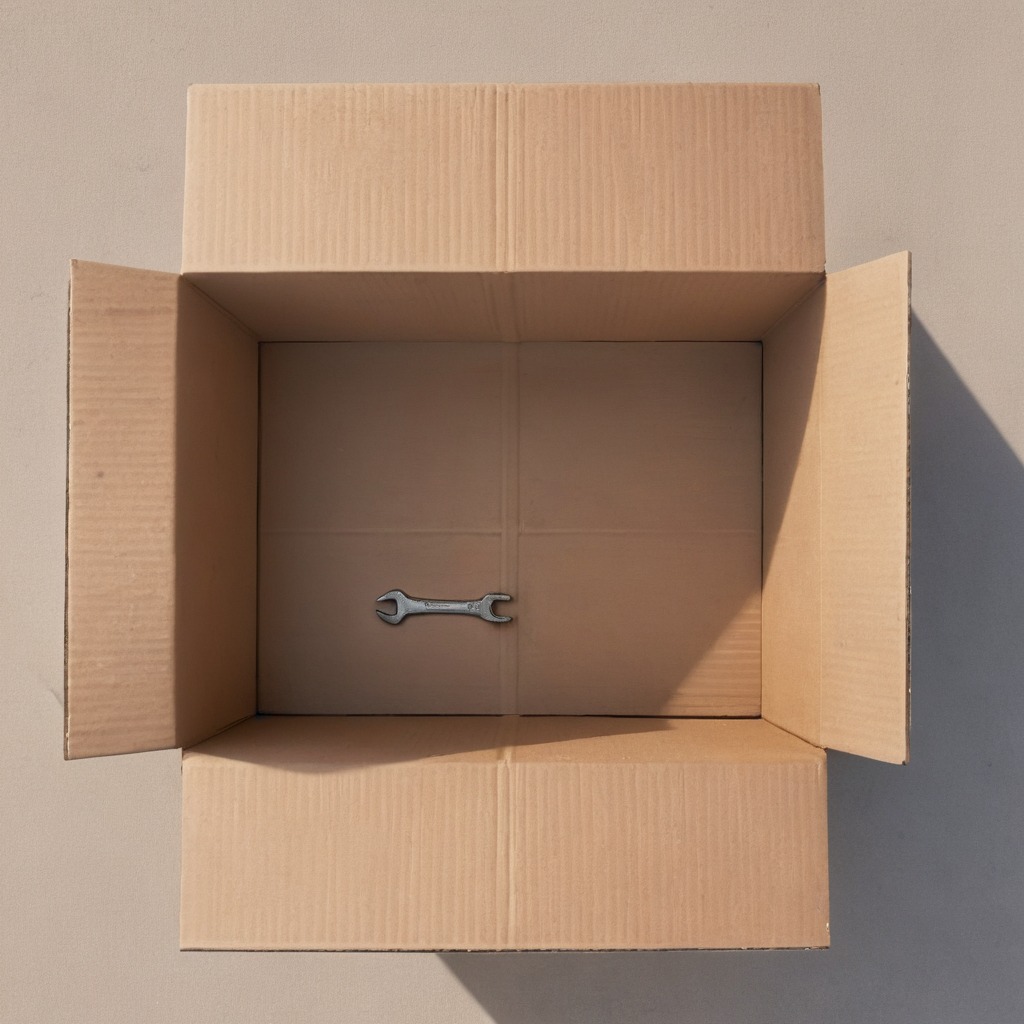
An wrench lies on the cardboard box surface in an outdoor workshop during daytime bright natural light soft shadows slightly creased but